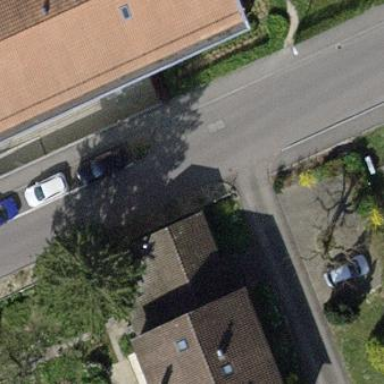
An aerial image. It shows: Street side parking area.